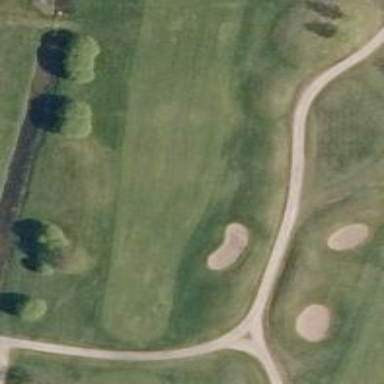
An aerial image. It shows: Golf hole.